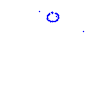
Particle: proton